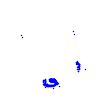
Particle: electron